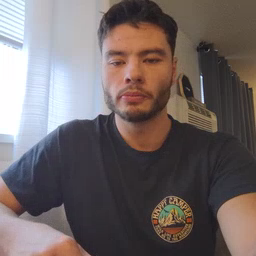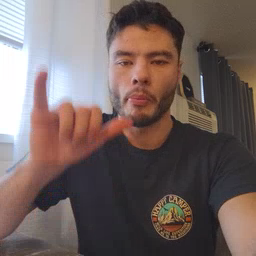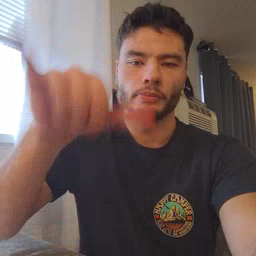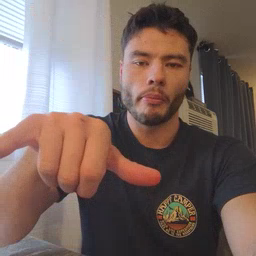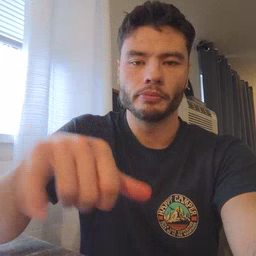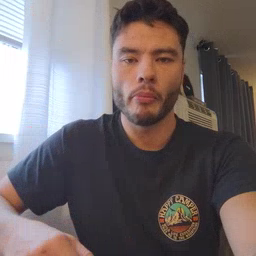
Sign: that